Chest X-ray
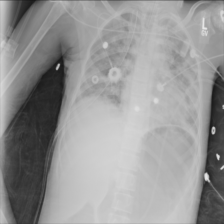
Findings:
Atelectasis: positive
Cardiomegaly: negative
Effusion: negative
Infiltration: negative
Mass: negative
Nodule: negative
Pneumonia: negative
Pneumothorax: negative
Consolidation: negative
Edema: negative
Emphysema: negative
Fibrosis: negative
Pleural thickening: negative
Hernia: negative